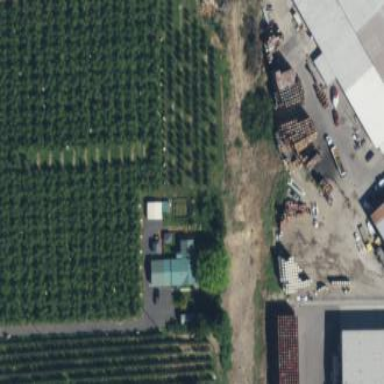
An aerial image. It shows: Orchard.